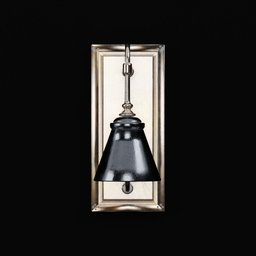
Label: lighting